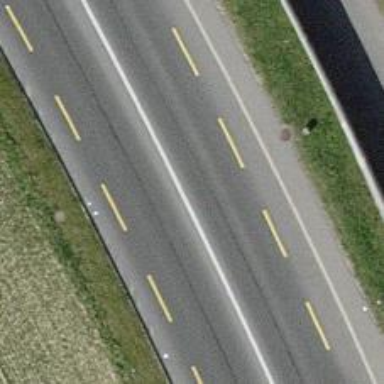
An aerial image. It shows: Secondary road with asphalt surface and dedicated cycle lane.